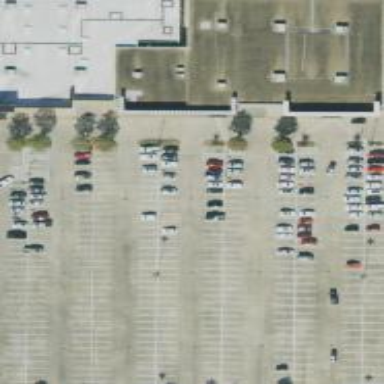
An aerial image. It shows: Parking space.